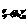
Label: moon